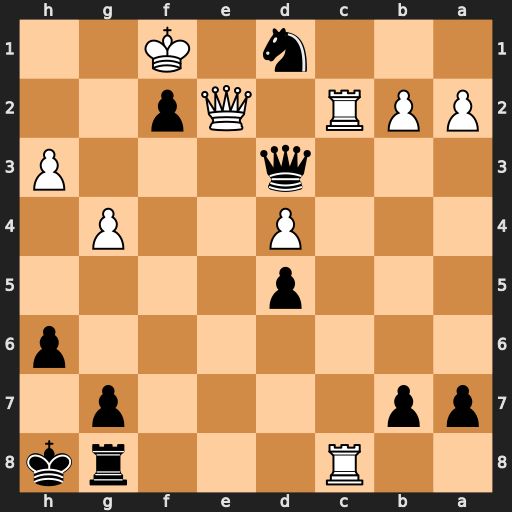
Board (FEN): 2R3rk/pp4p1/7p/3p4/3P2P1/3q3P/PPR1Qp2/3n1K2
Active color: b
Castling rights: -
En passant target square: -
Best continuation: Qxh3#